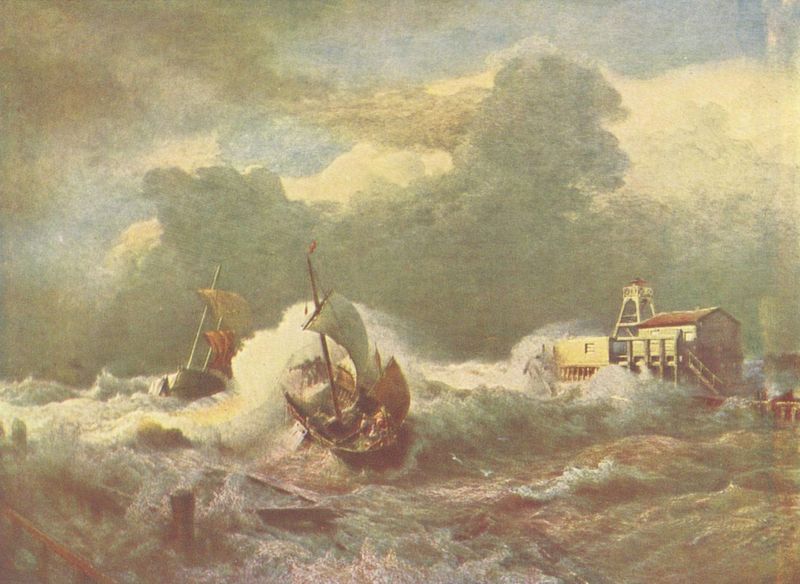
Titel: Leuchtturm bei Ostende
Künstler: Andreas Achenbach
Standort: Leipzig
Institution: Museum der Bildenden Künste
Schlagwörter: blau, dunkel, gemälde, gewitter, himmel, meer, schatten, wasser, weiß, wolken, gelb, grün, landschaft, menschen, see, ufer, braun, fenster, grau, hell, hintergrund, holz, licht, pfeiler, schwarz, gebäude, haus, rot, wolke, öl, baumstamm, horizont, natur, pfähle, stamm, wind, gewässer, hütte, sonne, land, england, boot, boote, turm, gischt, schiff, schiffe, segel, segelboot, segelschiffe, strand, welle, wellen, düster, mast, segelschiff, mauer, violett, hafen, werft, kai, masten, schaum, aufgewühlt, brandung, flut, häuschen, leiter, möwen, naturgewalt, not, orkan, pier, planken, schiffbruch, seenot, seestück, steg, sturm, sturmflut, stämme, tosend, treppe, tsunami, unglück, untergang, unwetter, wellenbrecher, wellengang, woge, wogen, holzboot, segelboote, ozean, pfosten, segeln, regen, mole, riff, leuchtturm, pfahl, leinwand, seegang, regenwolken, bootshaus, holzhütte, wrack, zerstört, wellenkamm, seefahrer, zerbrochen, kentern, schiffswrack, tosen, einmaster, rauschend, wolkenbruch, halz, strum, taifun, hohe see, wellw, überschwemmt, spanten, schum, schumkronen, vgel, auf see, rauhe see, leichtturm, stümisches meer